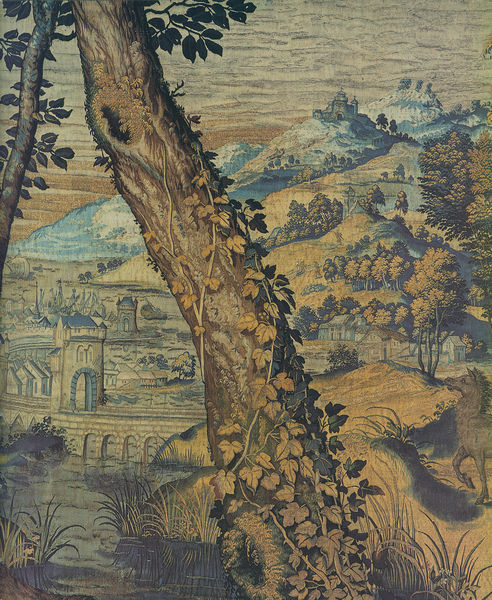
Titel: Die Tapiserien von Sigismund Augustus (Zyklus des Alten Testaments): Wildkatze und Giraffen-Einhorn
Künstler: Pieter Coecke van Aelst
Standort: Herstellungsort: Brüssel (EU - B)
Schlagwörter: baum, berg, wasser, aquarell, bäume, fluss, landschaft, hintergrund, schloss, teppich, baumstamm, hügel, schilf, brücke, stickerei, pferd, turm, ranken, vedute, romantik, antike, burg, radierung, stich, efeu, astloch, tapisserie, viadukt, gewebt, naum, baumsamm